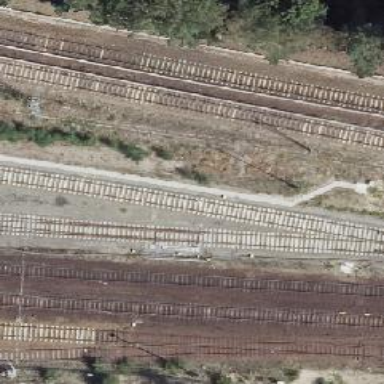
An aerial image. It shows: Abandoned railway yard.